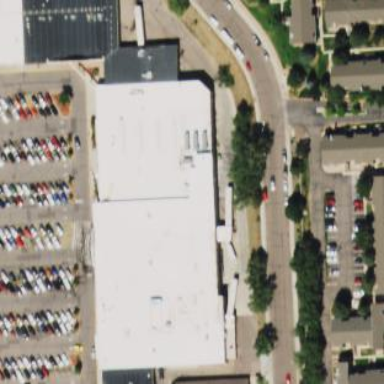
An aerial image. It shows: Flat-roofed retail building housing supermarket with attached pharmacy.